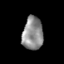
Tissue: skin
Cell type: Epithelial cells
Senescence score: 0.2701
Nuclear area (px): 665
Mean DAPI intensity: 142.105